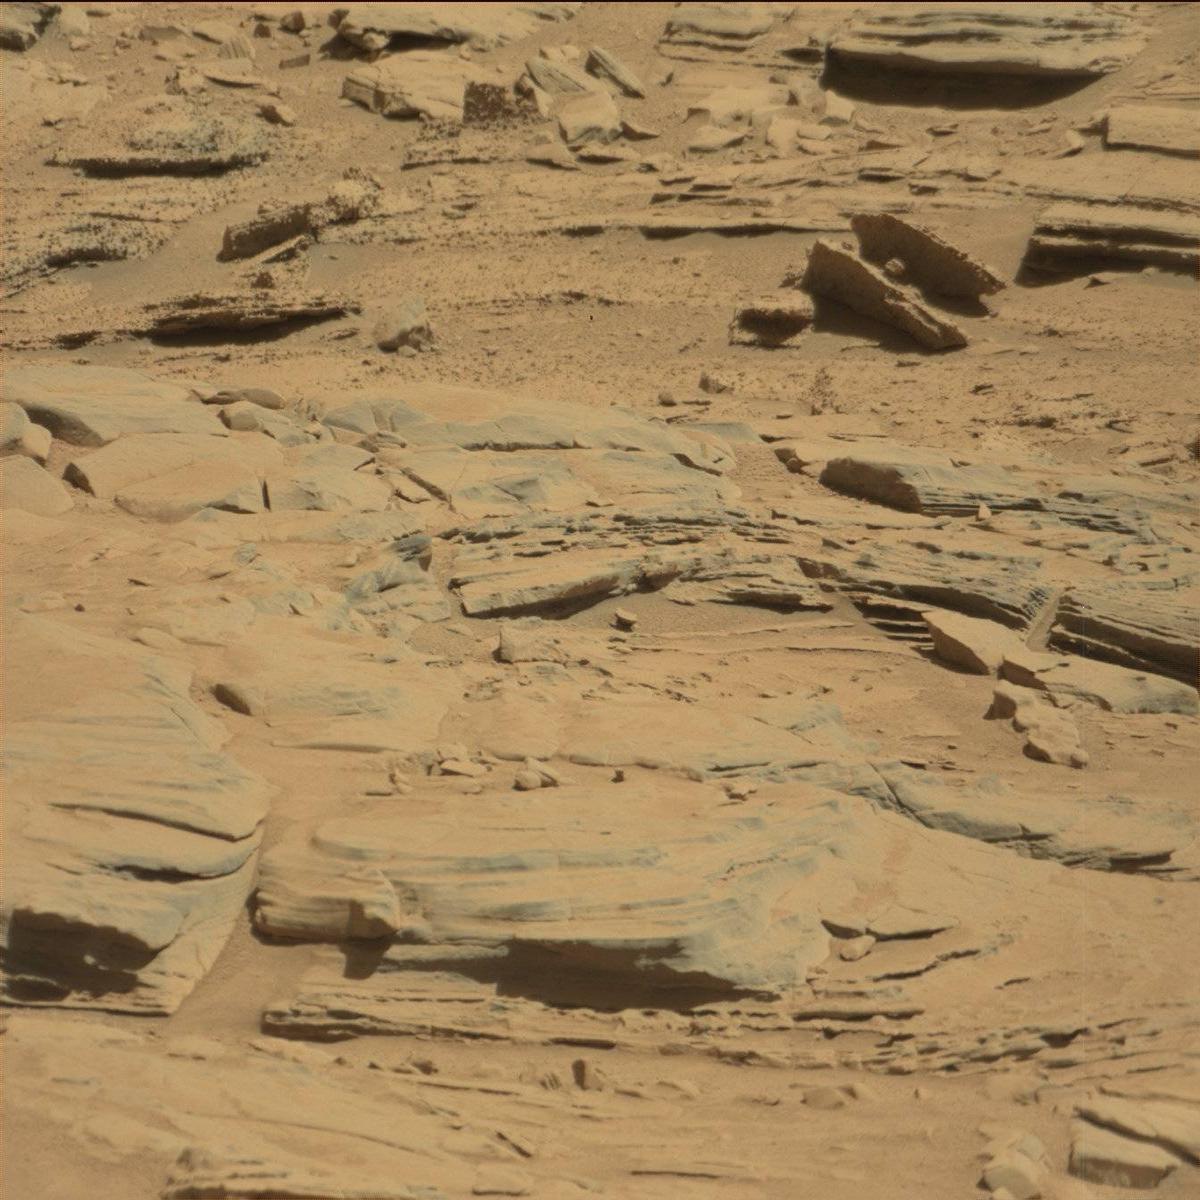
Terrain classes present: Bedrock, Sand / Soil